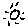
Label: sun